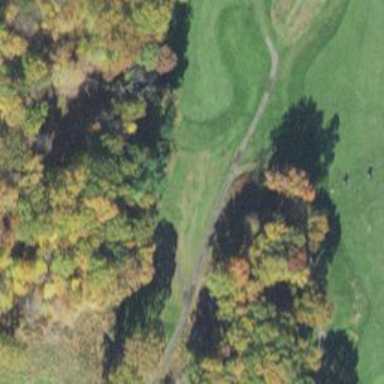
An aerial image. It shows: Golf tee.